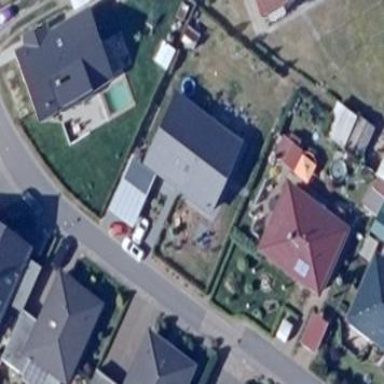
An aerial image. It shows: Simple house.